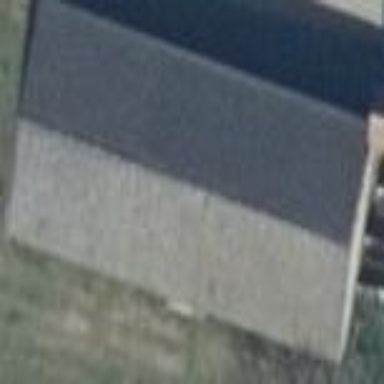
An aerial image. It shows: House with gabled roof oriented along. The roof is grey in color.